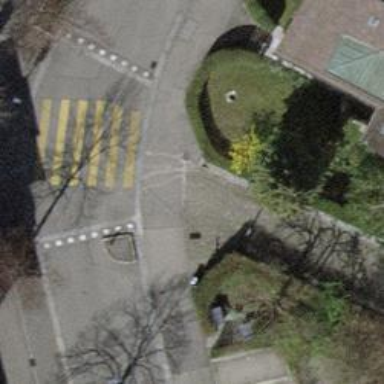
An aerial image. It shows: Kerb serving as barrier.